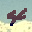
Label: 4